Brain MRI, t2w sequence, axial 2D slice.
Patient: age 30, sex M, weight 95 kg, height 1.95 m
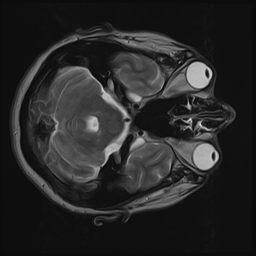